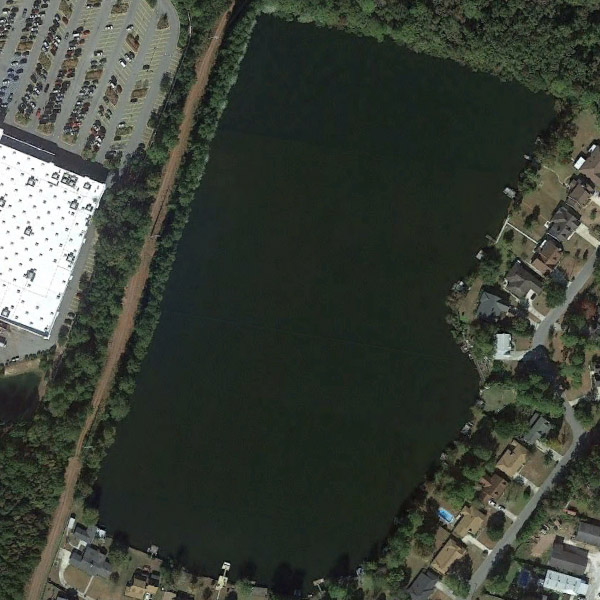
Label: Pond